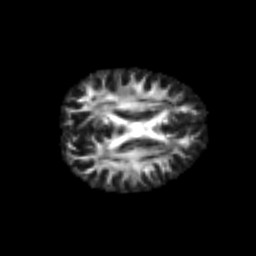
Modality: FA
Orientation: axial
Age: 25
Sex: male
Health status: healthy